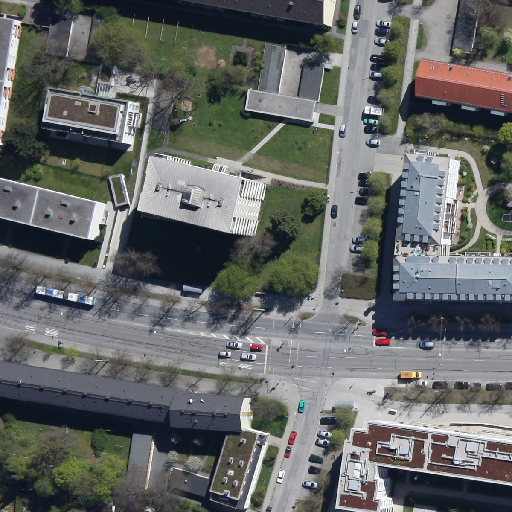
Referring expression: bikeway along with tree